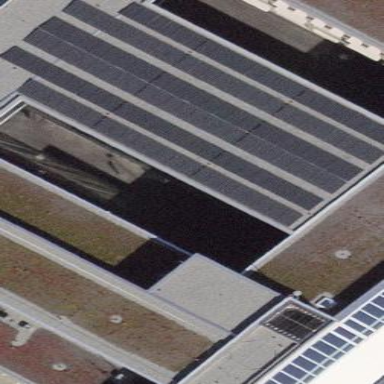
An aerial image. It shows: Solar power generator.